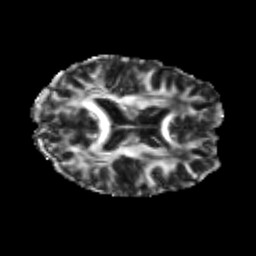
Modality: FA
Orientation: axial
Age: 21
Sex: male
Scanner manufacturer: siemens
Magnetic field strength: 3 T
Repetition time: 3.5 s
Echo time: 0.104 s